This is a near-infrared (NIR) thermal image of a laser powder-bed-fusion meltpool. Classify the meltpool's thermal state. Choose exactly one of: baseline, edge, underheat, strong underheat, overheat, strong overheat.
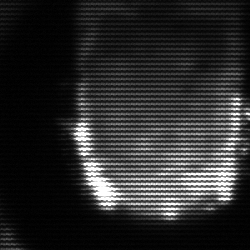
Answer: baseline